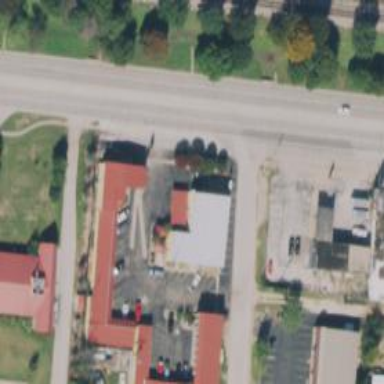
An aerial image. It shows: Building that is motel.